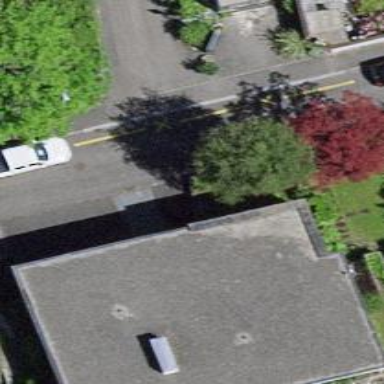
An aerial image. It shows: Smooth asphalt road in residential area.